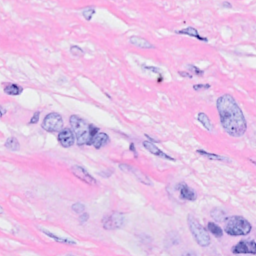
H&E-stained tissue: Breast